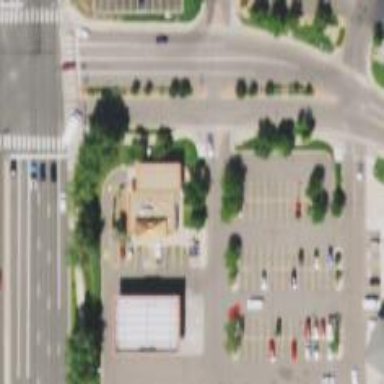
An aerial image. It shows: Convenience shop.